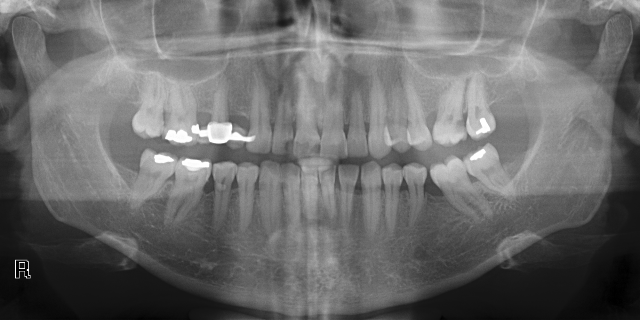
adult